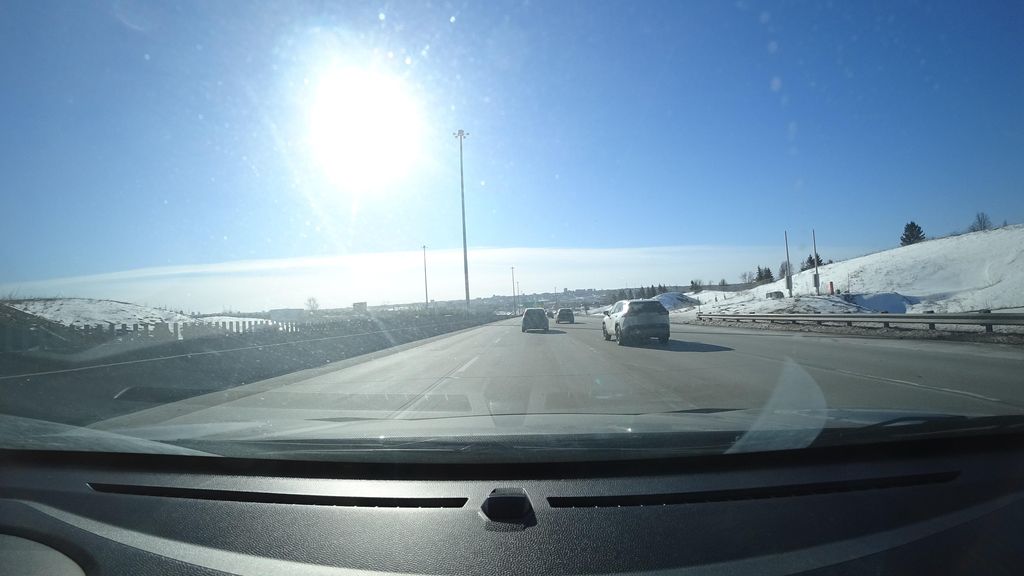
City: quebec_city